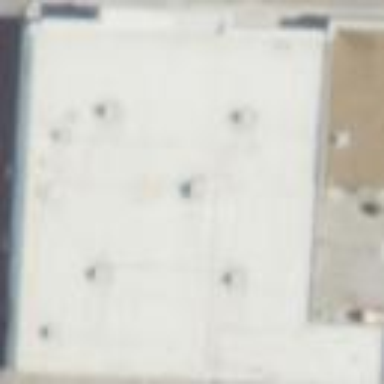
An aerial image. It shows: Retail building.